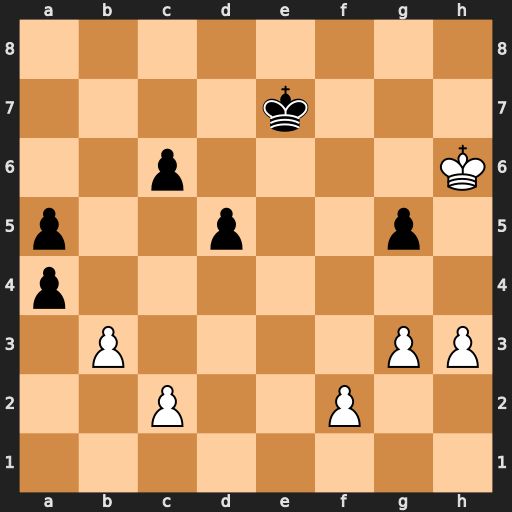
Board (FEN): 8/4k3/2p4K/p2p2p1/p7/1P4PP/2P2P2/8
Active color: w
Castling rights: -
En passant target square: -
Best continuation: bxa4 Kf6 Kh5 Kf5 g4+ Kf4 h4 gxh4 Kxh4